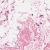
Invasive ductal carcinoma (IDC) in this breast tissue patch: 0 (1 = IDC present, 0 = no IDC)